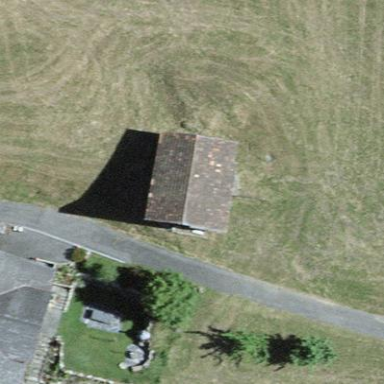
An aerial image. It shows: Barn.